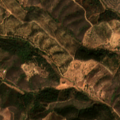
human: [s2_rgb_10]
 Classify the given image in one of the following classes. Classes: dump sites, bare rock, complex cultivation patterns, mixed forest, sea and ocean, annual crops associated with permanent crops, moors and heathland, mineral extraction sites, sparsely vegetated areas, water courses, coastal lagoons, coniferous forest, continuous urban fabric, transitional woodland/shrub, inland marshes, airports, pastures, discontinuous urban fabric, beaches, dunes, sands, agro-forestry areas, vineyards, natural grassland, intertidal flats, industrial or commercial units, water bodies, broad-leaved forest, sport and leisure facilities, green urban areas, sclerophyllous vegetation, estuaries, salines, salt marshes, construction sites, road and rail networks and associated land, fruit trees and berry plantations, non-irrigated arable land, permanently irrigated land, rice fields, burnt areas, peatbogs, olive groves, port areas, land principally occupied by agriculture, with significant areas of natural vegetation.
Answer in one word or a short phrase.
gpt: land principally occupied by agriculture, with significant areas of natural vegetation, sclerophyllous vegetation, transitional woodland/shrub